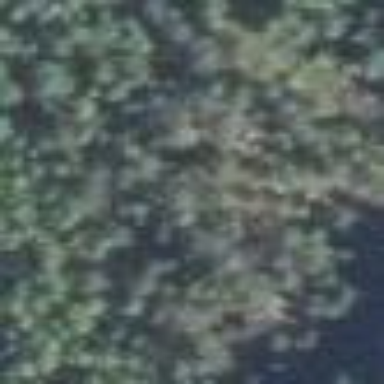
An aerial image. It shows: Woodland with needle-leaved trees.